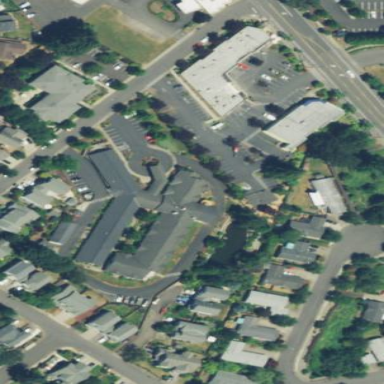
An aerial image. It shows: Building.